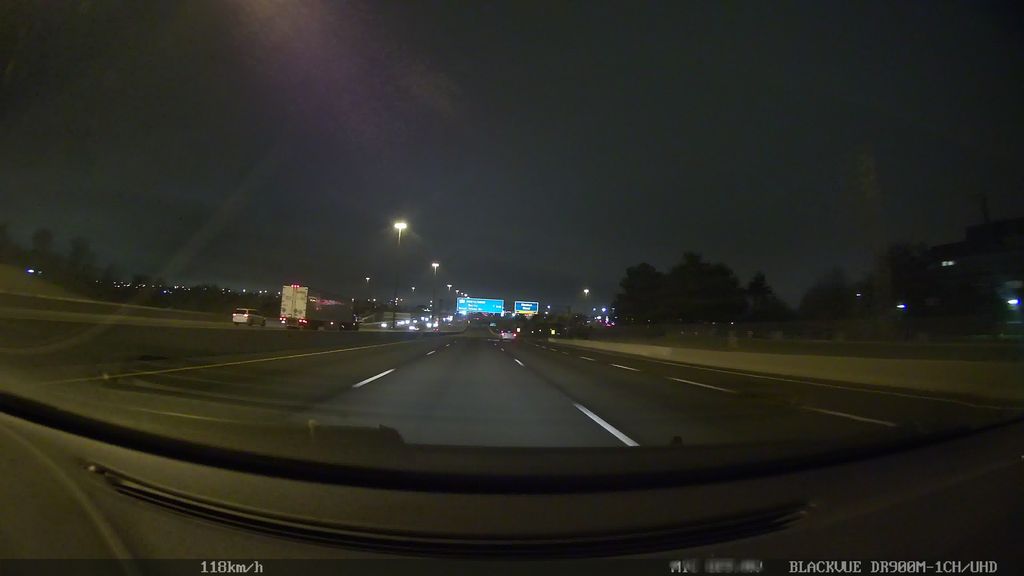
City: toronto